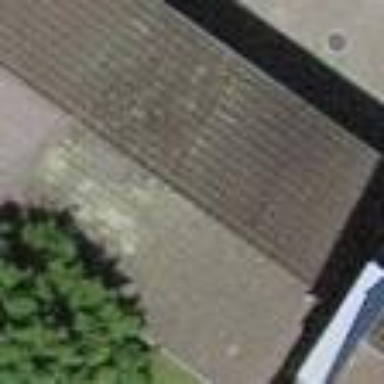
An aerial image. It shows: Group of garages.